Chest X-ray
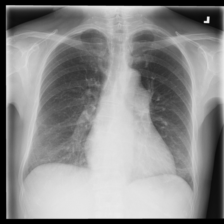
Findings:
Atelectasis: negative
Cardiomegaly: positive
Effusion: negative
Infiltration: negative
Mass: negative
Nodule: negative
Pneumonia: negative
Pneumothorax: negative
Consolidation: negative
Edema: negative
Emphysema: negative
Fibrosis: negative
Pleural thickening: negative
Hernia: negative